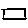
Label: square